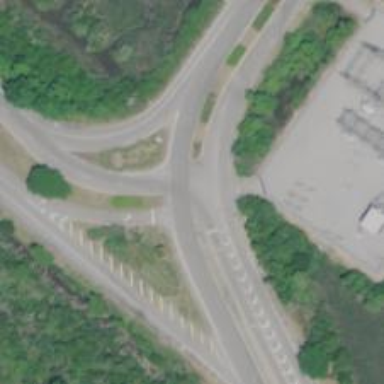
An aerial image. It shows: Tertiary link road.